Interaction volume radius: 5 \u00c5
Interaction volume height: 20 \u00c5
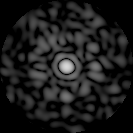
Disorder parameter: 0.8452